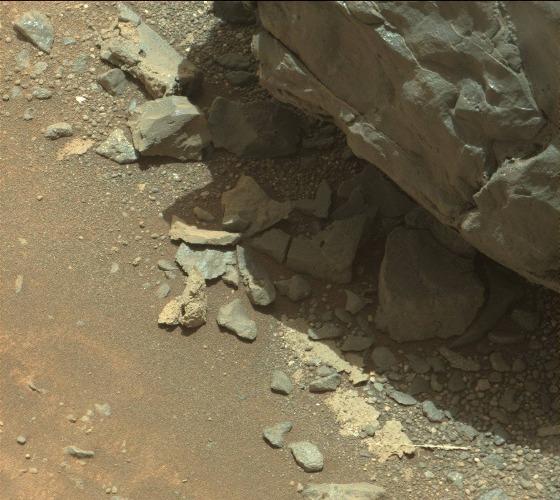
Terrain classes present: Bedrock, Gravel / Sand / Soil, Rock, Shadow